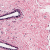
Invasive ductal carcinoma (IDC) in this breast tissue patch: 0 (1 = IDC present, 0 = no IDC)